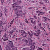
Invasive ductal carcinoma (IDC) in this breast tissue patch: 1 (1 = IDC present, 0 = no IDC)